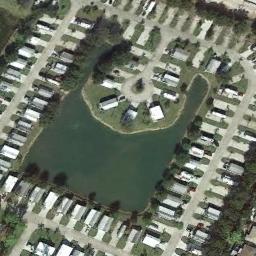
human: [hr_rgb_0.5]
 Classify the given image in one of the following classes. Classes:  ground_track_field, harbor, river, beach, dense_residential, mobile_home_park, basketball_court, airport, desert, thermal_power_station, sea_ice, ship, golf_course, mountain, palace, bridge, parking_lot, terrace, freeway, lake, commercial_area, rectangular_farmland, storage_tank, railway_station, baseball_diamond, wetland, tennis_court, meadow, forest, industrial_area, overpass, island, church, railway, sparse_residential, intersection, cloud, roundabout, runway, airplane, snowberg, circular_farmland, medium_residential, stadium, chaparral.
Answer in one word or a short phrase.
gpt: mobile_home_park